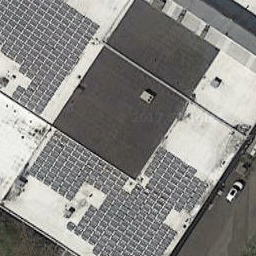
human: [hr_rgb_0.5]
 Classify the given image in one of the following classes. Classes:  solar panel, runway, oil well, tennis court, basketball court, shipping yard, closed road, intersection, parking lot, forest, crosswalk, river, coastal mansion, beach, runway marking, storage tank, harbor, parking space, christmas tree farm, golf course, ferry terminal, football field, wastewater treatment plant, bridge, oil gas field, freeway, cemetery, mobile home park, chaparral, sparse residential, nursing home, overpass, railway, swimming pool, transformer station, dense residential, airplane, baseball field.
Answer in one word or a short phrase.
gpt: solar panel